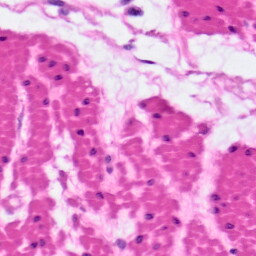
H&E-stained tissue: Pancreatic